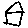
Label: house